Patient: sex M, age 37
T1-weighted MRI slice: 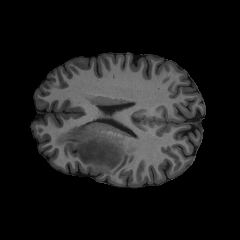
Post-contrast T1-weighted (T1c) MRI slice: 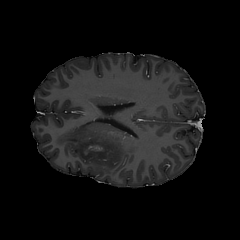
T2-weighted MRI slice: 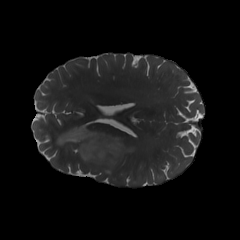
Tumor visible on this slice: yes
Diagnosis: Astrocytoma, IDH-mutant
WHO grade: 4